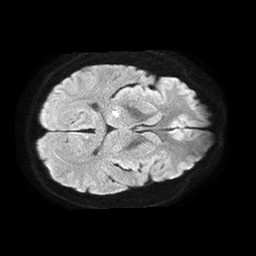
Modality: TRACE
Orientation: axial
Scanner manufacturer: philips
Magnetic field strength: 1.5 T
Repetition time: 4.6 s
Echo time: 0.08517 s